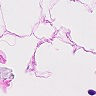
Metastatic tissue present: no